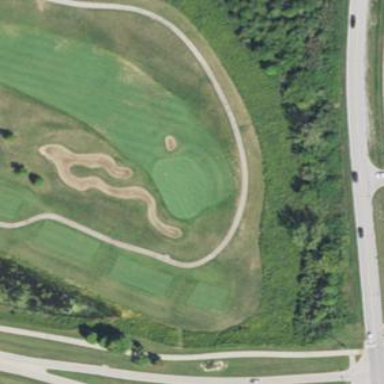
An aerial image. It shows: Sand bunker on golf course.